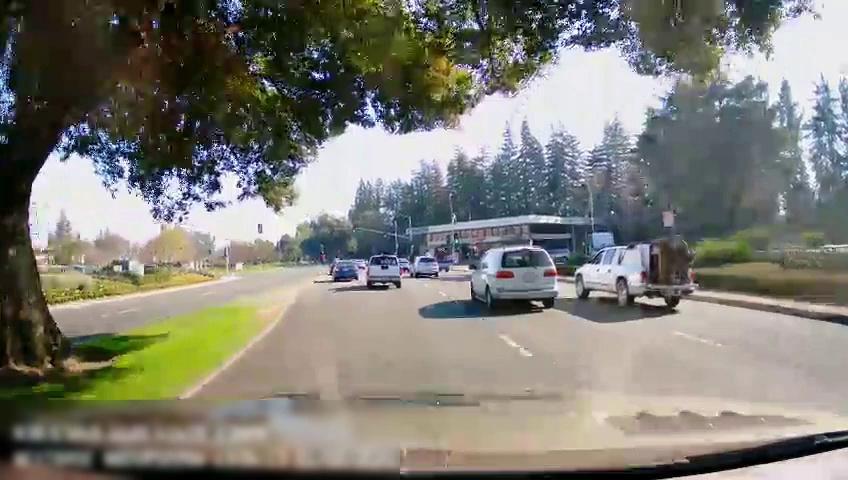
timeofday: Day
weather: Sunny
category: Drivable Space
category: Drivable Space
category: Vehicles | Truck
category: Vehicles | Truck
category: Vehicles | Car
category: Vehicles | Van
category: Vehicles | SUV
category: Vehicles | Car
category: Vehicles | Car
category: Vehicles | Car
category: Vehicles | Truck
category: Vehicles | SUV
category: Lanes | Opposite Lane
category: Lanes | Current Lane
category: Lanes | Current Lane
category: Traffic | Lights
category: Traffic | Lights